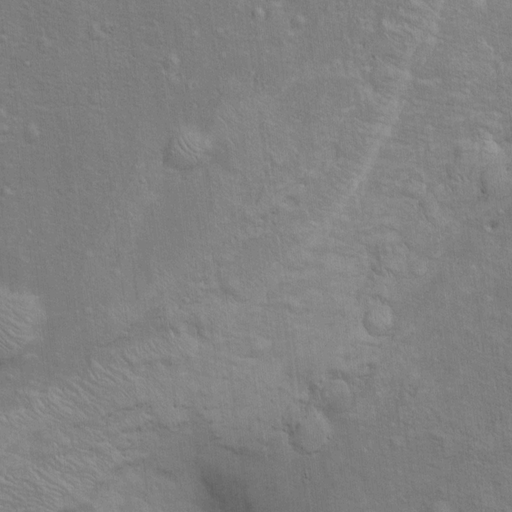
Objects detected: cone